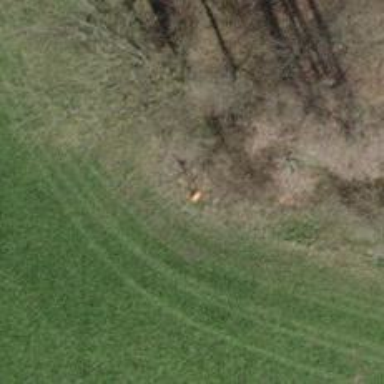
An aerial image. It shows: Pipeline marker.